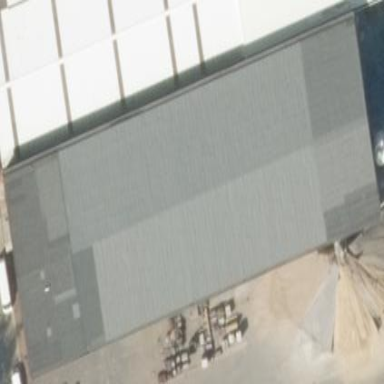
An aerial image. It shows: Industrial building.